This continuous-wavelet-transform scalogram was computed from a bearing vibration snapshot. Classify the bearing condition as one of: normal, inner_race, outer_race, ball.
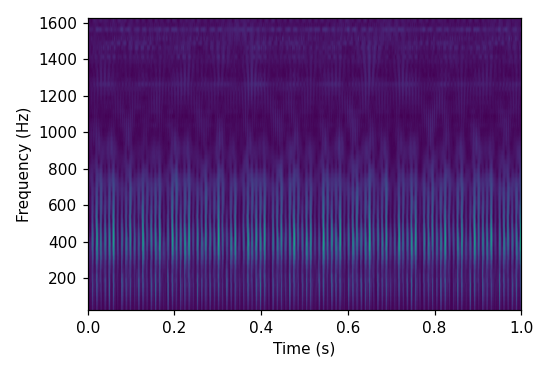
Answer: outer_race